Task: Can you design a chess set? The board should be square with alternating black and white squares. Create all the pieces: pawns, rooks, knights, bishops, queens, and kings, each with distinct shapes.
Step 2762:
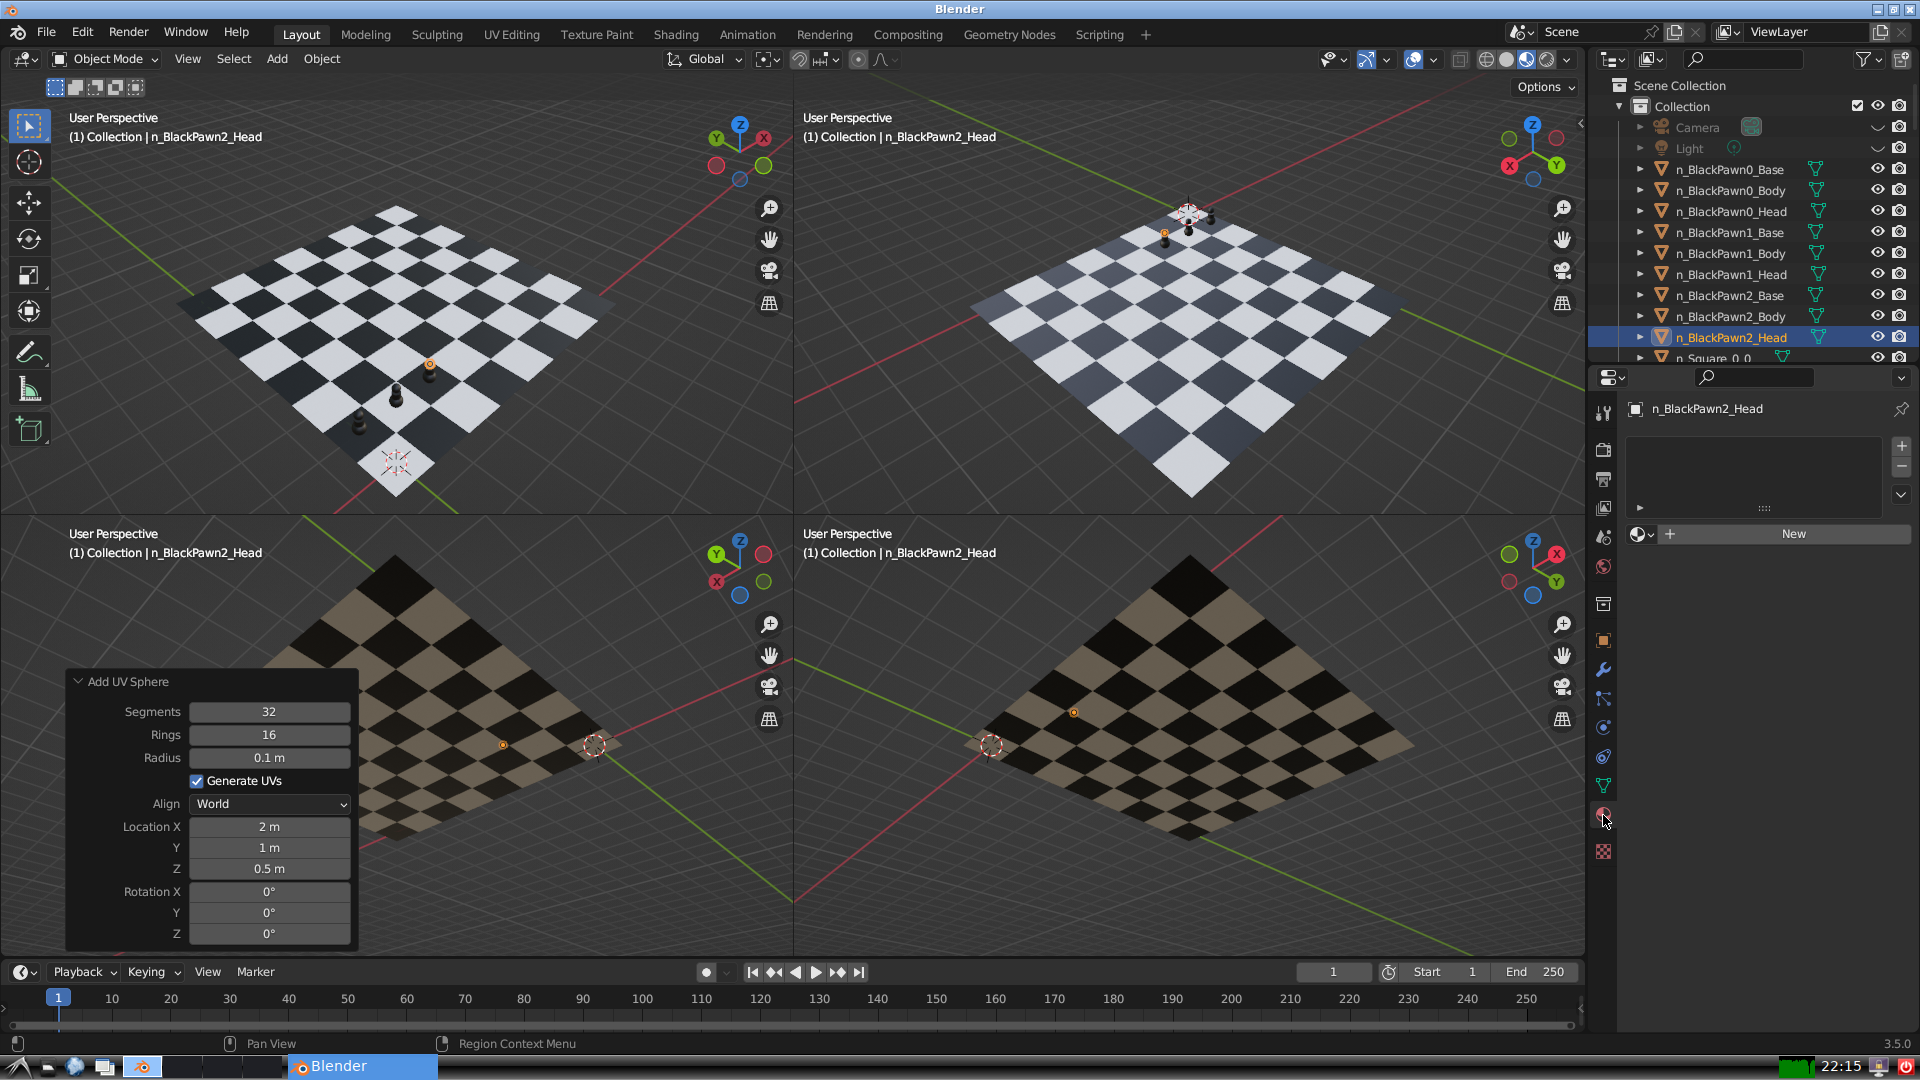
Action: {"mouse_move": [1636, 534]}